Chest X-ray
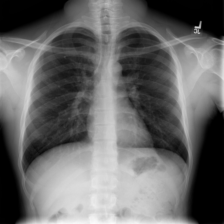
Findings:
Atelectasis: negative
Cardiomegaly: negative
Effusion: negative
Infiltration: negative
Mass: negative
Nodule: negative
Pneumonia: negative
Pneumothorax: negative
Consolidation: negative
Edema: negative
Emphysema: negative
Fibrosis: negative
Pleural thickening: negative
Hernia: negative